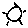
Label: sun